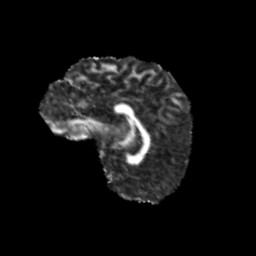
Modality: FA
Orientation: sagittal
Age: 11
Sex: male
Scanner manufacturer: siemens
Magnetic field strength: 3 T
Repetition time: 3.8 s
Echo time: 0.07 s